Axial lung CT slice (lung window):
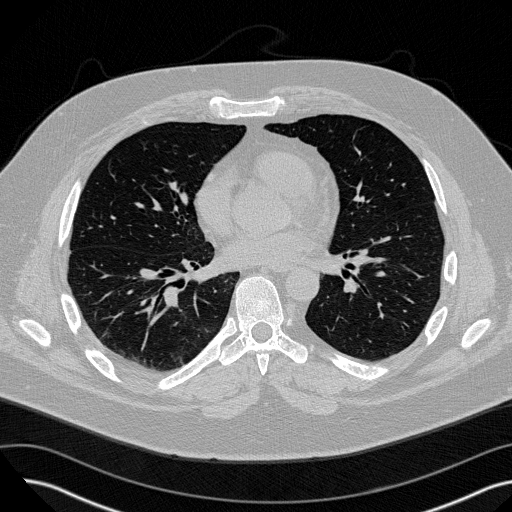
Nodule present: no